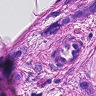
Metastatic tissue present: yes